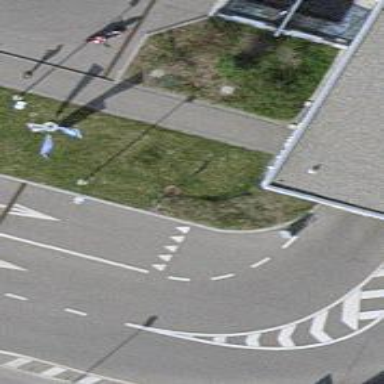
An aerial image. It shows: Road with "give way" sign.